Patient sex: F
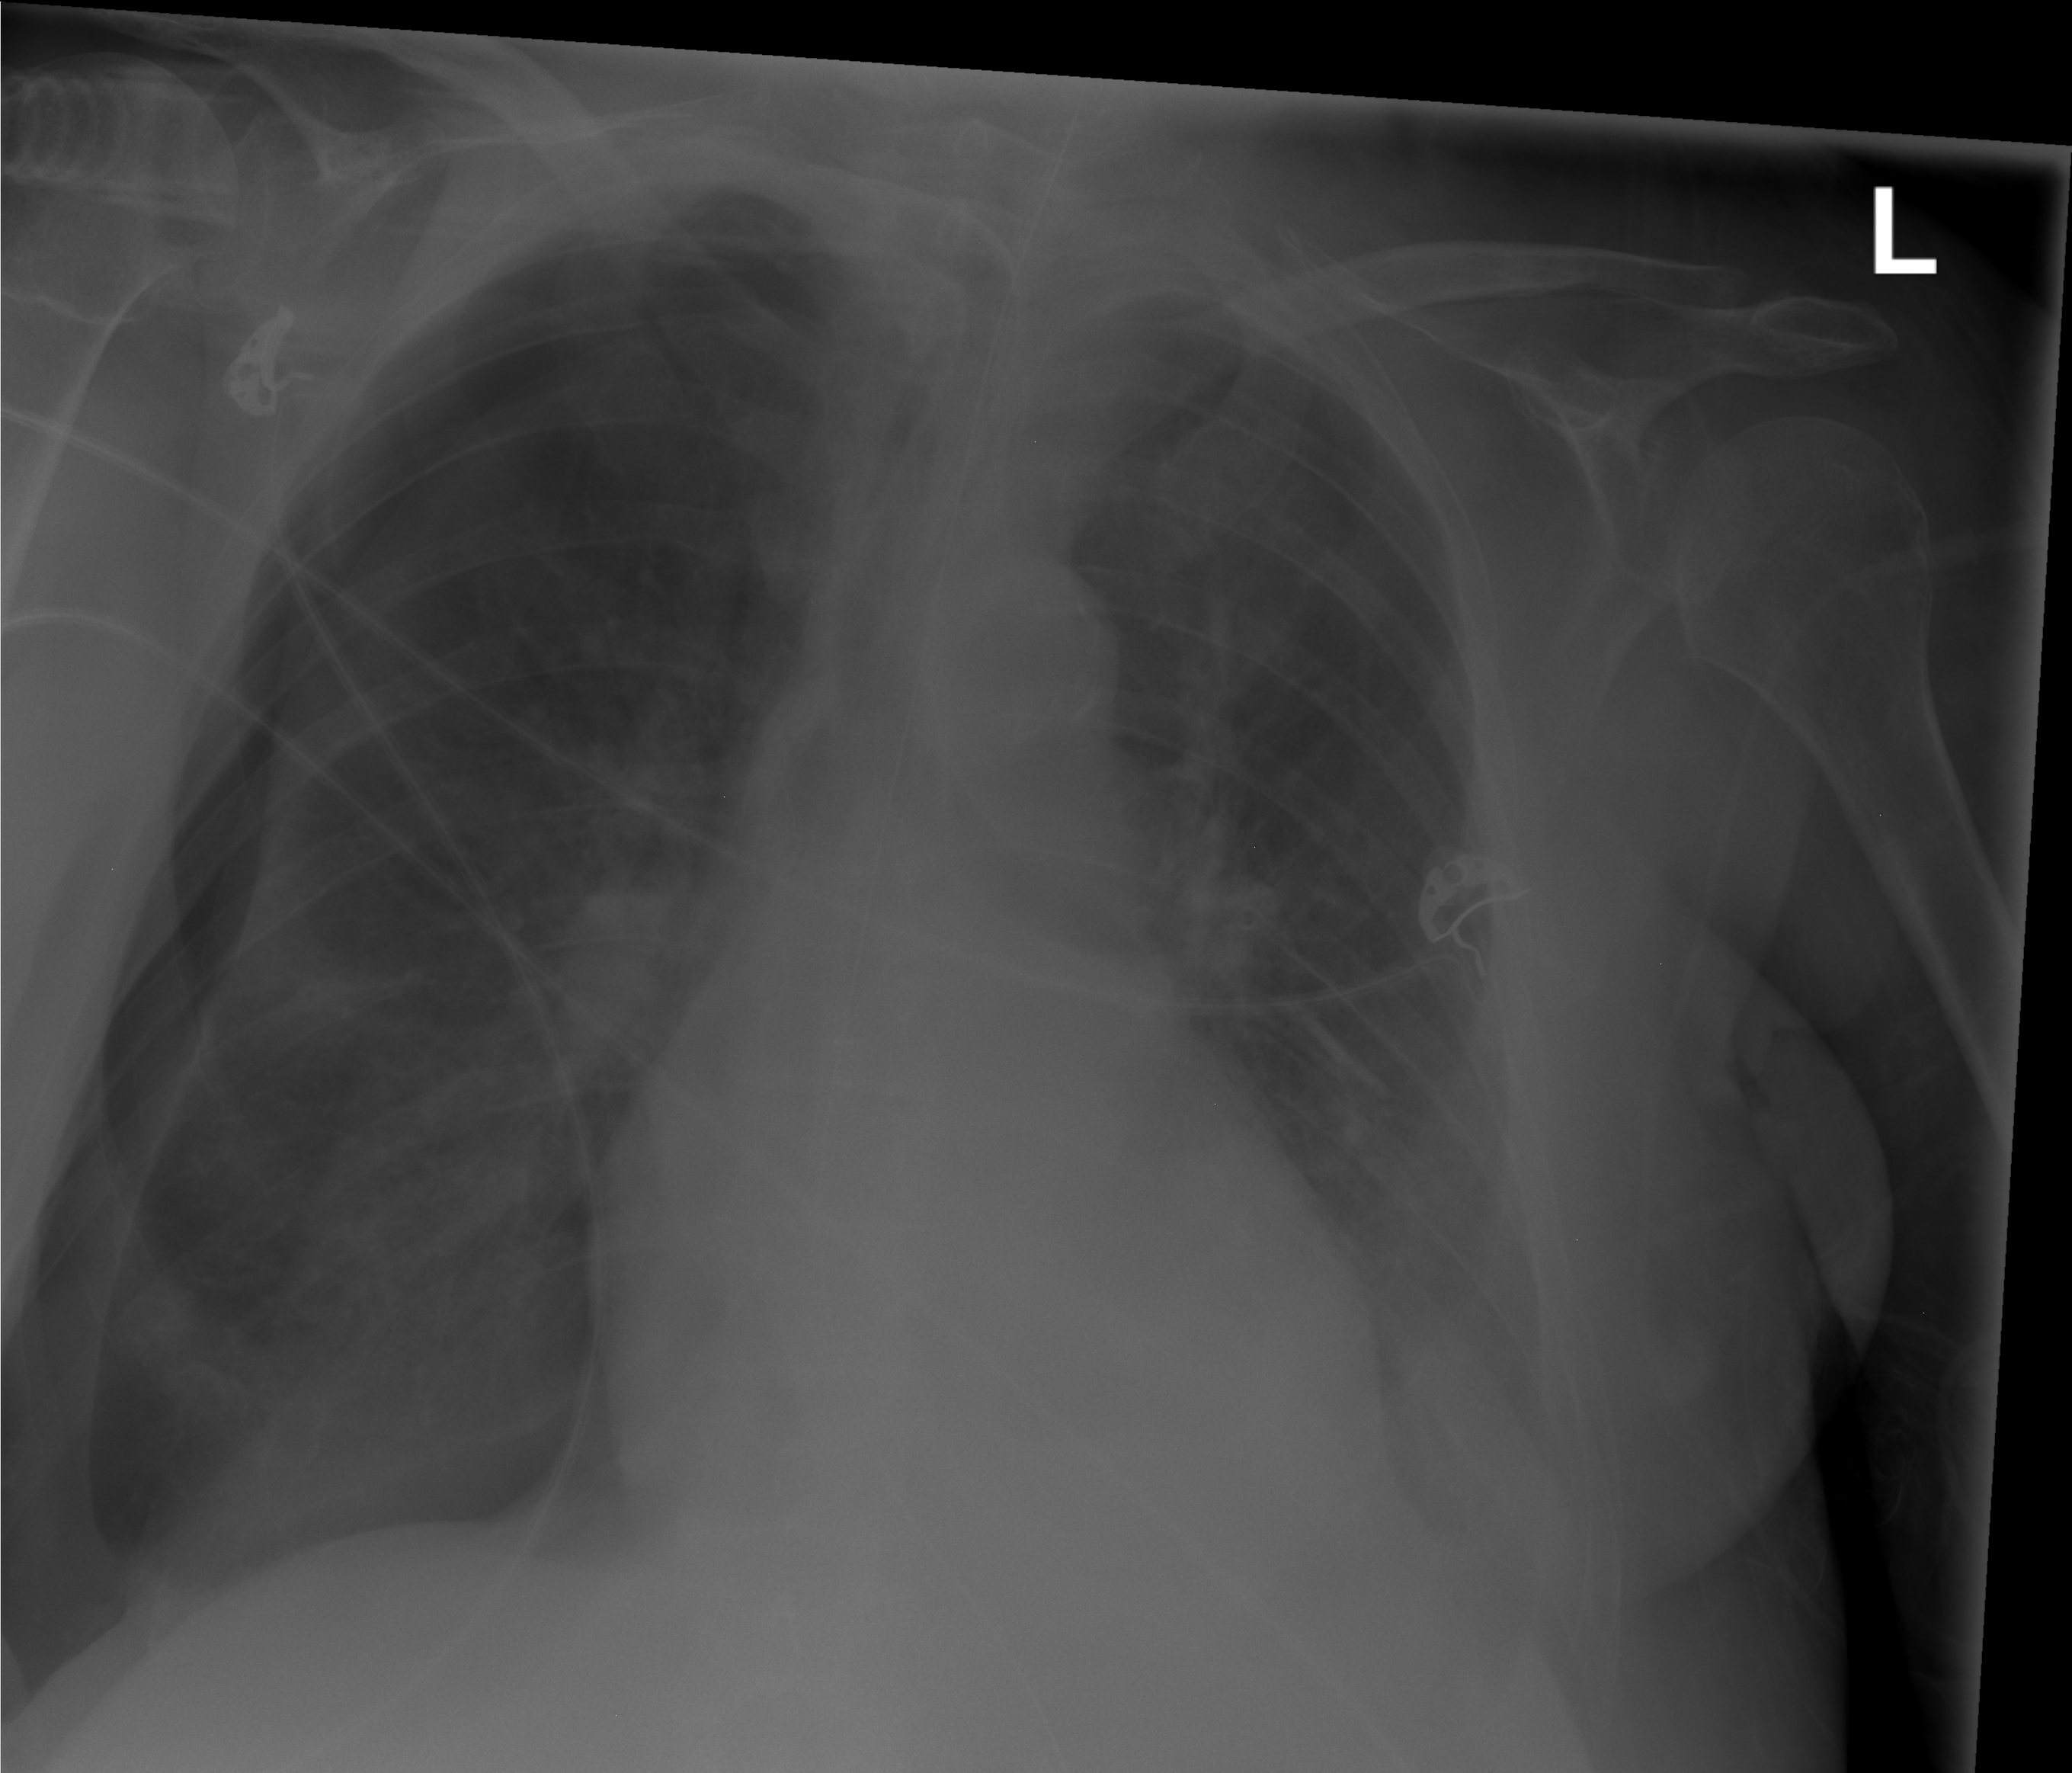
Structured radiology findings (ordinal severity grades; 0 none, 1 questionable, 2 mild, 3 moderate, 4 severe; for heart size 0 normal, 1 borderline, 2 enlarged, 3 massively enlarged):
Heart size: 0
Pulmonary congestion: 2
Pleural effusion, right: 0
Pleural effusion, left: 2
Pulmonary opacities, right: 3
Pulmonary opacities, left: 2
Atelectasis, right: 2
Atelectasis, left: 2